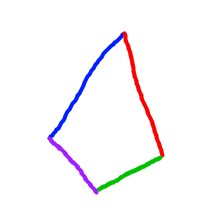
Shape: kite